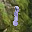
Label: 1